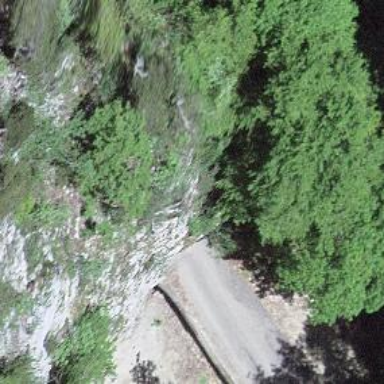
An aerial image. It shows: Paved unclassified road passing through tunnel.